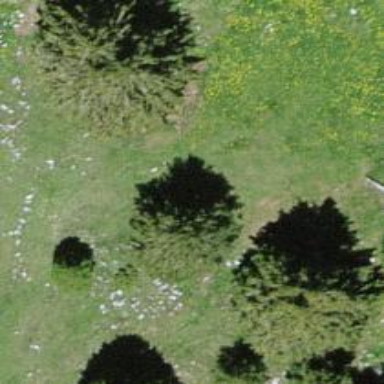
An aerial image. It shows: Evergreen needle-leaved tree.